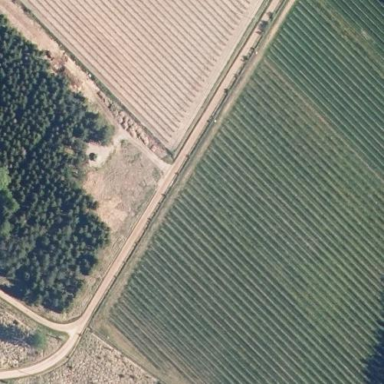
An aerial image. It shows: Orchard.